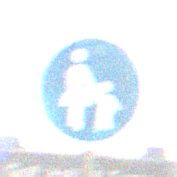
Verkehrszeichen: Gehweg
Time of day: MorningAfternoon
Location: Outdoor (Urban)
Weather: PartlyCloudy
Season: NotSpecified
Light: Natural